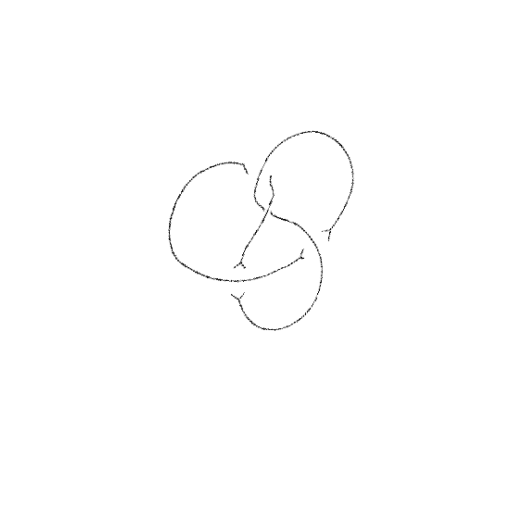
Crossing number: 4